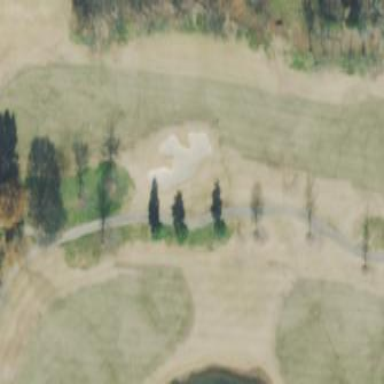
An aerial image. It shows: Golf fairway surrounded by grass.